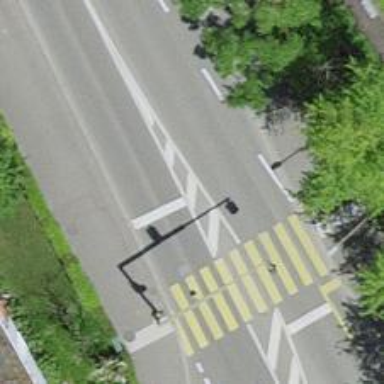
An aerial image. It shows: Road with traffic signals for signaling.